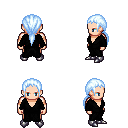
a pixel art fantasy rpg character, male body template, human, light skin, gray robe, red pants, white cyan ponytail hairstyle, metal boots, four views (front, back, left, right), 2x2 character sprite sheet, small pixel art, hard edges, no anti-aliasing